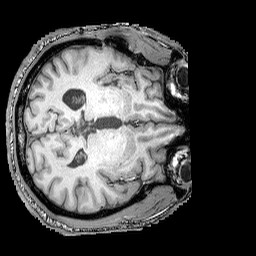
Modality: T1w
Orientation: axial
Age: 42
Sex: male
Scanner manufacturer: siemens
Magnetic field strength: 3 T
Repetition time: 2.25 s
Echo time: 0.00411 s